Aerial crown-view tile of a tropical tree (Barro Colorado Island, Panama), acquired 20250414:
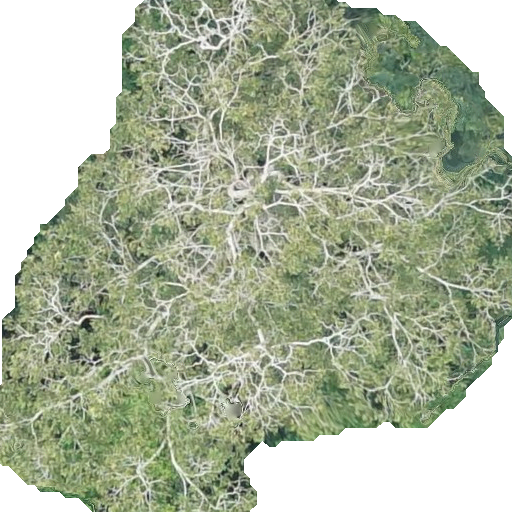
Species: Dipteryx oleifera
GBIF accepted scientific name: Dipteryx oleifera
Crown area: 314.865 m²